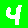
Digit: 4